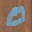
Label: 0